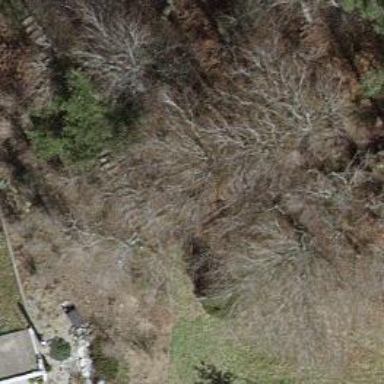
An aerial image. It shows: Brown bench.